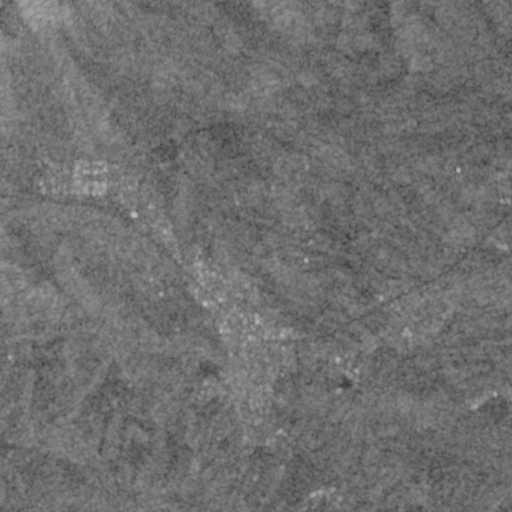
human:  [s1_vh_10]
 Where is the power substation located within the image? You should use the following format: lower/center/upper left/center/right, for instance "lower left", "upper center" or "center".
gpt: The power substation is located in the upper left of the image.
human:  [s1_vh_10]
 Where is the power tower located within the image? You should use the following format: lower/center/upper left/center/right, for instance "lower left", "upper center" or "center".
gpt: The power tower is located in the upper left of the image.
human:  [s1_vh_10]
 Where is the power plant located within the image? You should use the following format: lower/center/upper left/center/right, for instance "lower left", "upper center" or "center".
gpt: There is no power plant in the image.

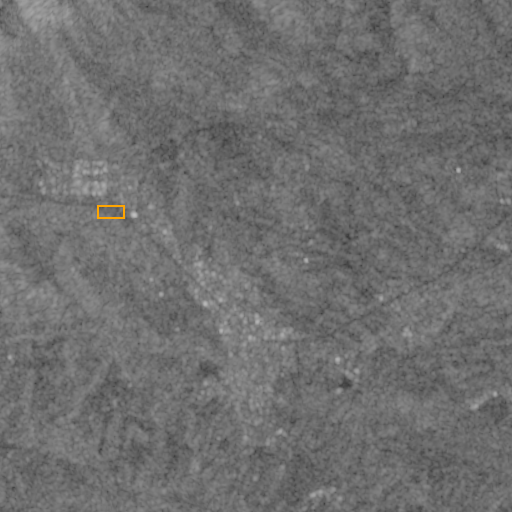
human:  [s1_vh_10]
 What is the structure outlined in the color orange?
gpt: The structure outlined in orange is a park.
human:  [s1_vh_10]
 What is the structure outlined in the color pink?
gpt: There is no pink outline.